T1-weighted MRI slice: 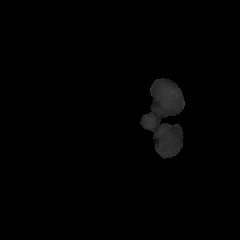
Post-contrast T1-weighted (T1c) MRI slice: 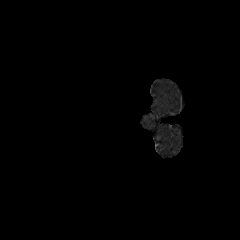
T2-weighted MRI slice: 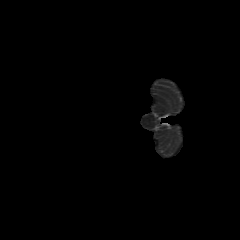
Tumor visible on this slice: no